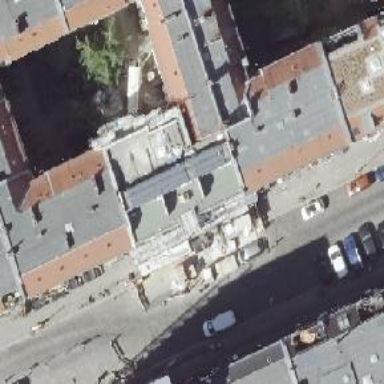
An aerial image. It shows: The image shows part of apartment building.